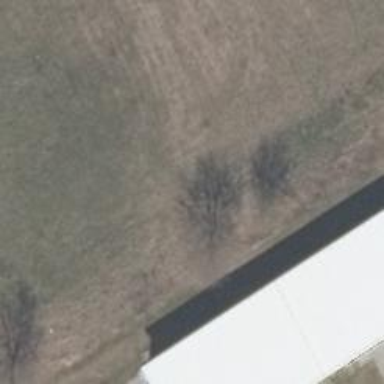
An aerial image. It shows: Deciduous broadleaved tree.